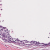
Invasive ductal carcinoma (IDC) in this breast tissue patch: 0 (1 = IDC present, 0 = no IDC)